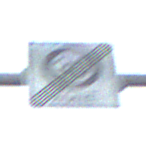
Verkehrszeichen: EndeZone30
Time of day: Midday
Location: Outdoor (Suburban)
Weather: Overcast
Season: NotSpecified
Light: Natural